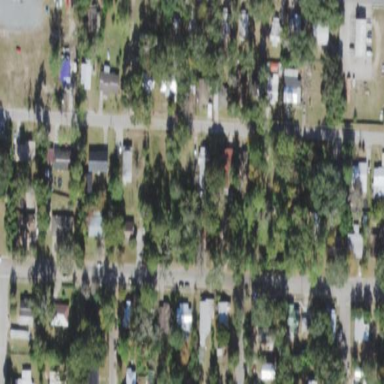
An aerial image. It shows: Residential area composed of single-family homes.